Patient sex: M
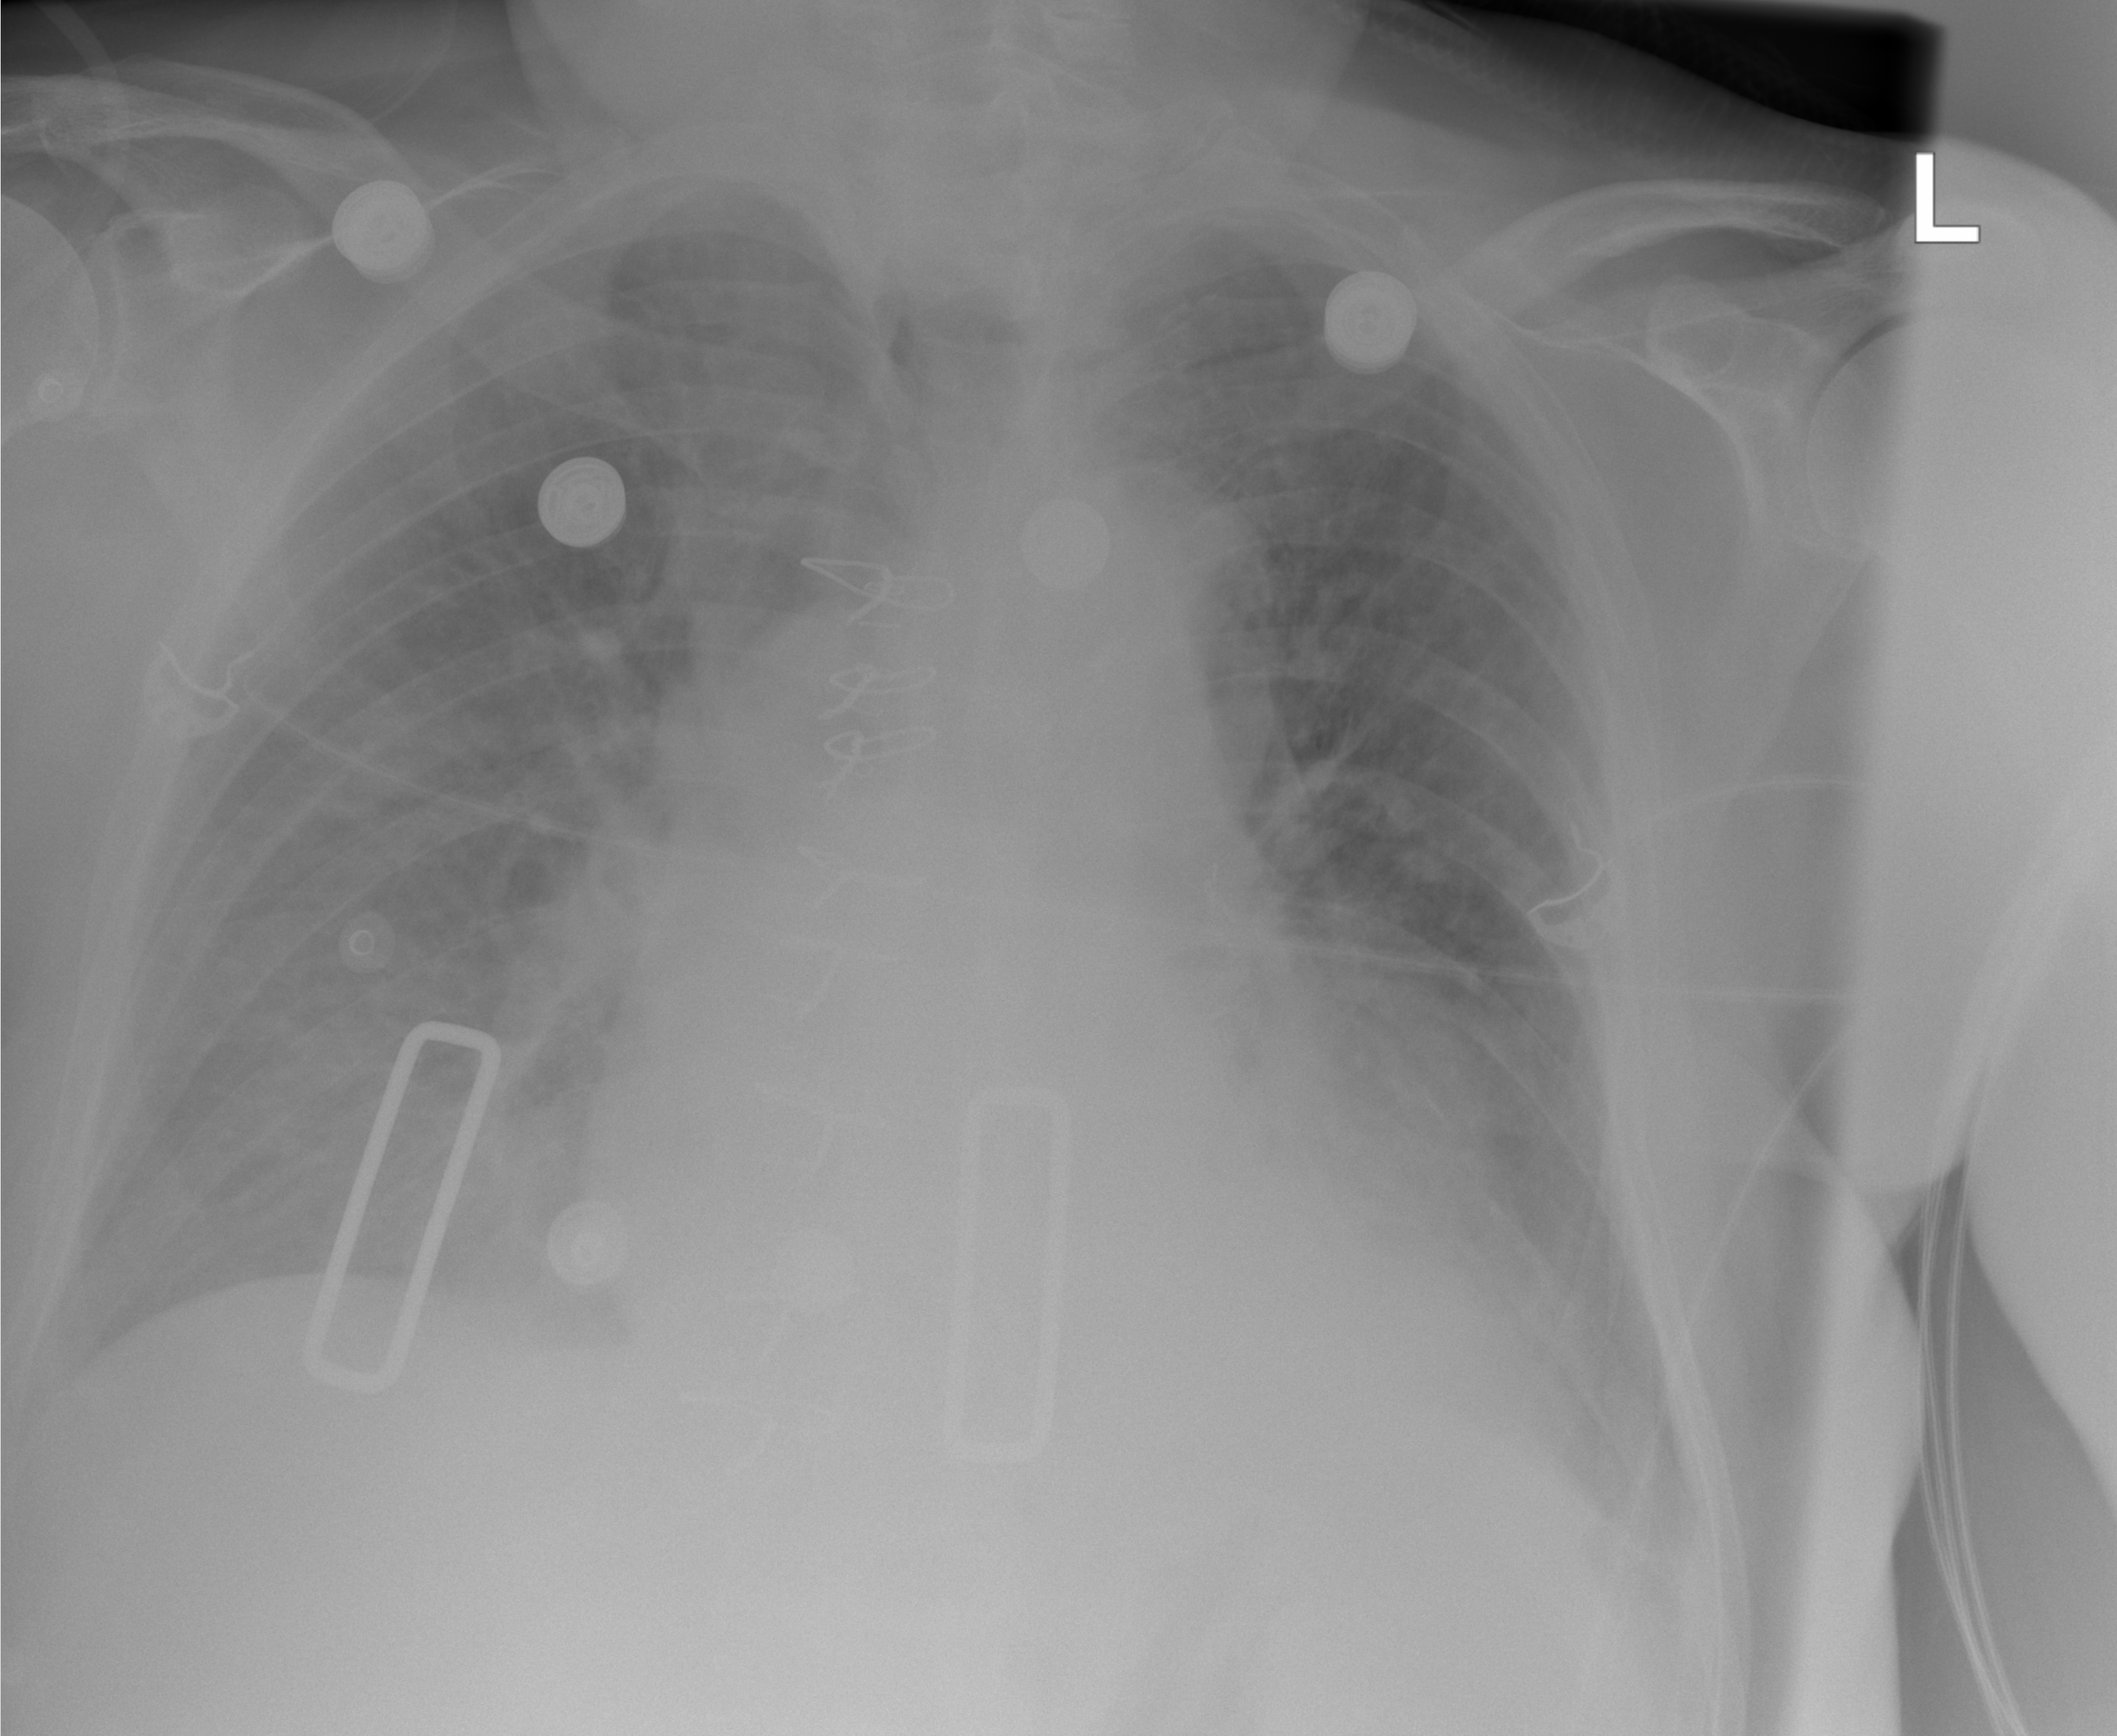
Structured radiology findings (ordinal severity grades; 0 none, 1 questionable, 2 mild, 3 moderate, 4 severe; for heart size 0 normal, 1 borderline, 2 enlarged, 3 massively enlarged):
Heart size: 2
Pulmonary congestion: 2
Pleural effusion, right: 0
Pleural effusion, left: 1
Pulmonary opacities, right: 2
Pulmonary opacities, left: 0
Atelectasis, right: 0
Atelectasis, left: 2